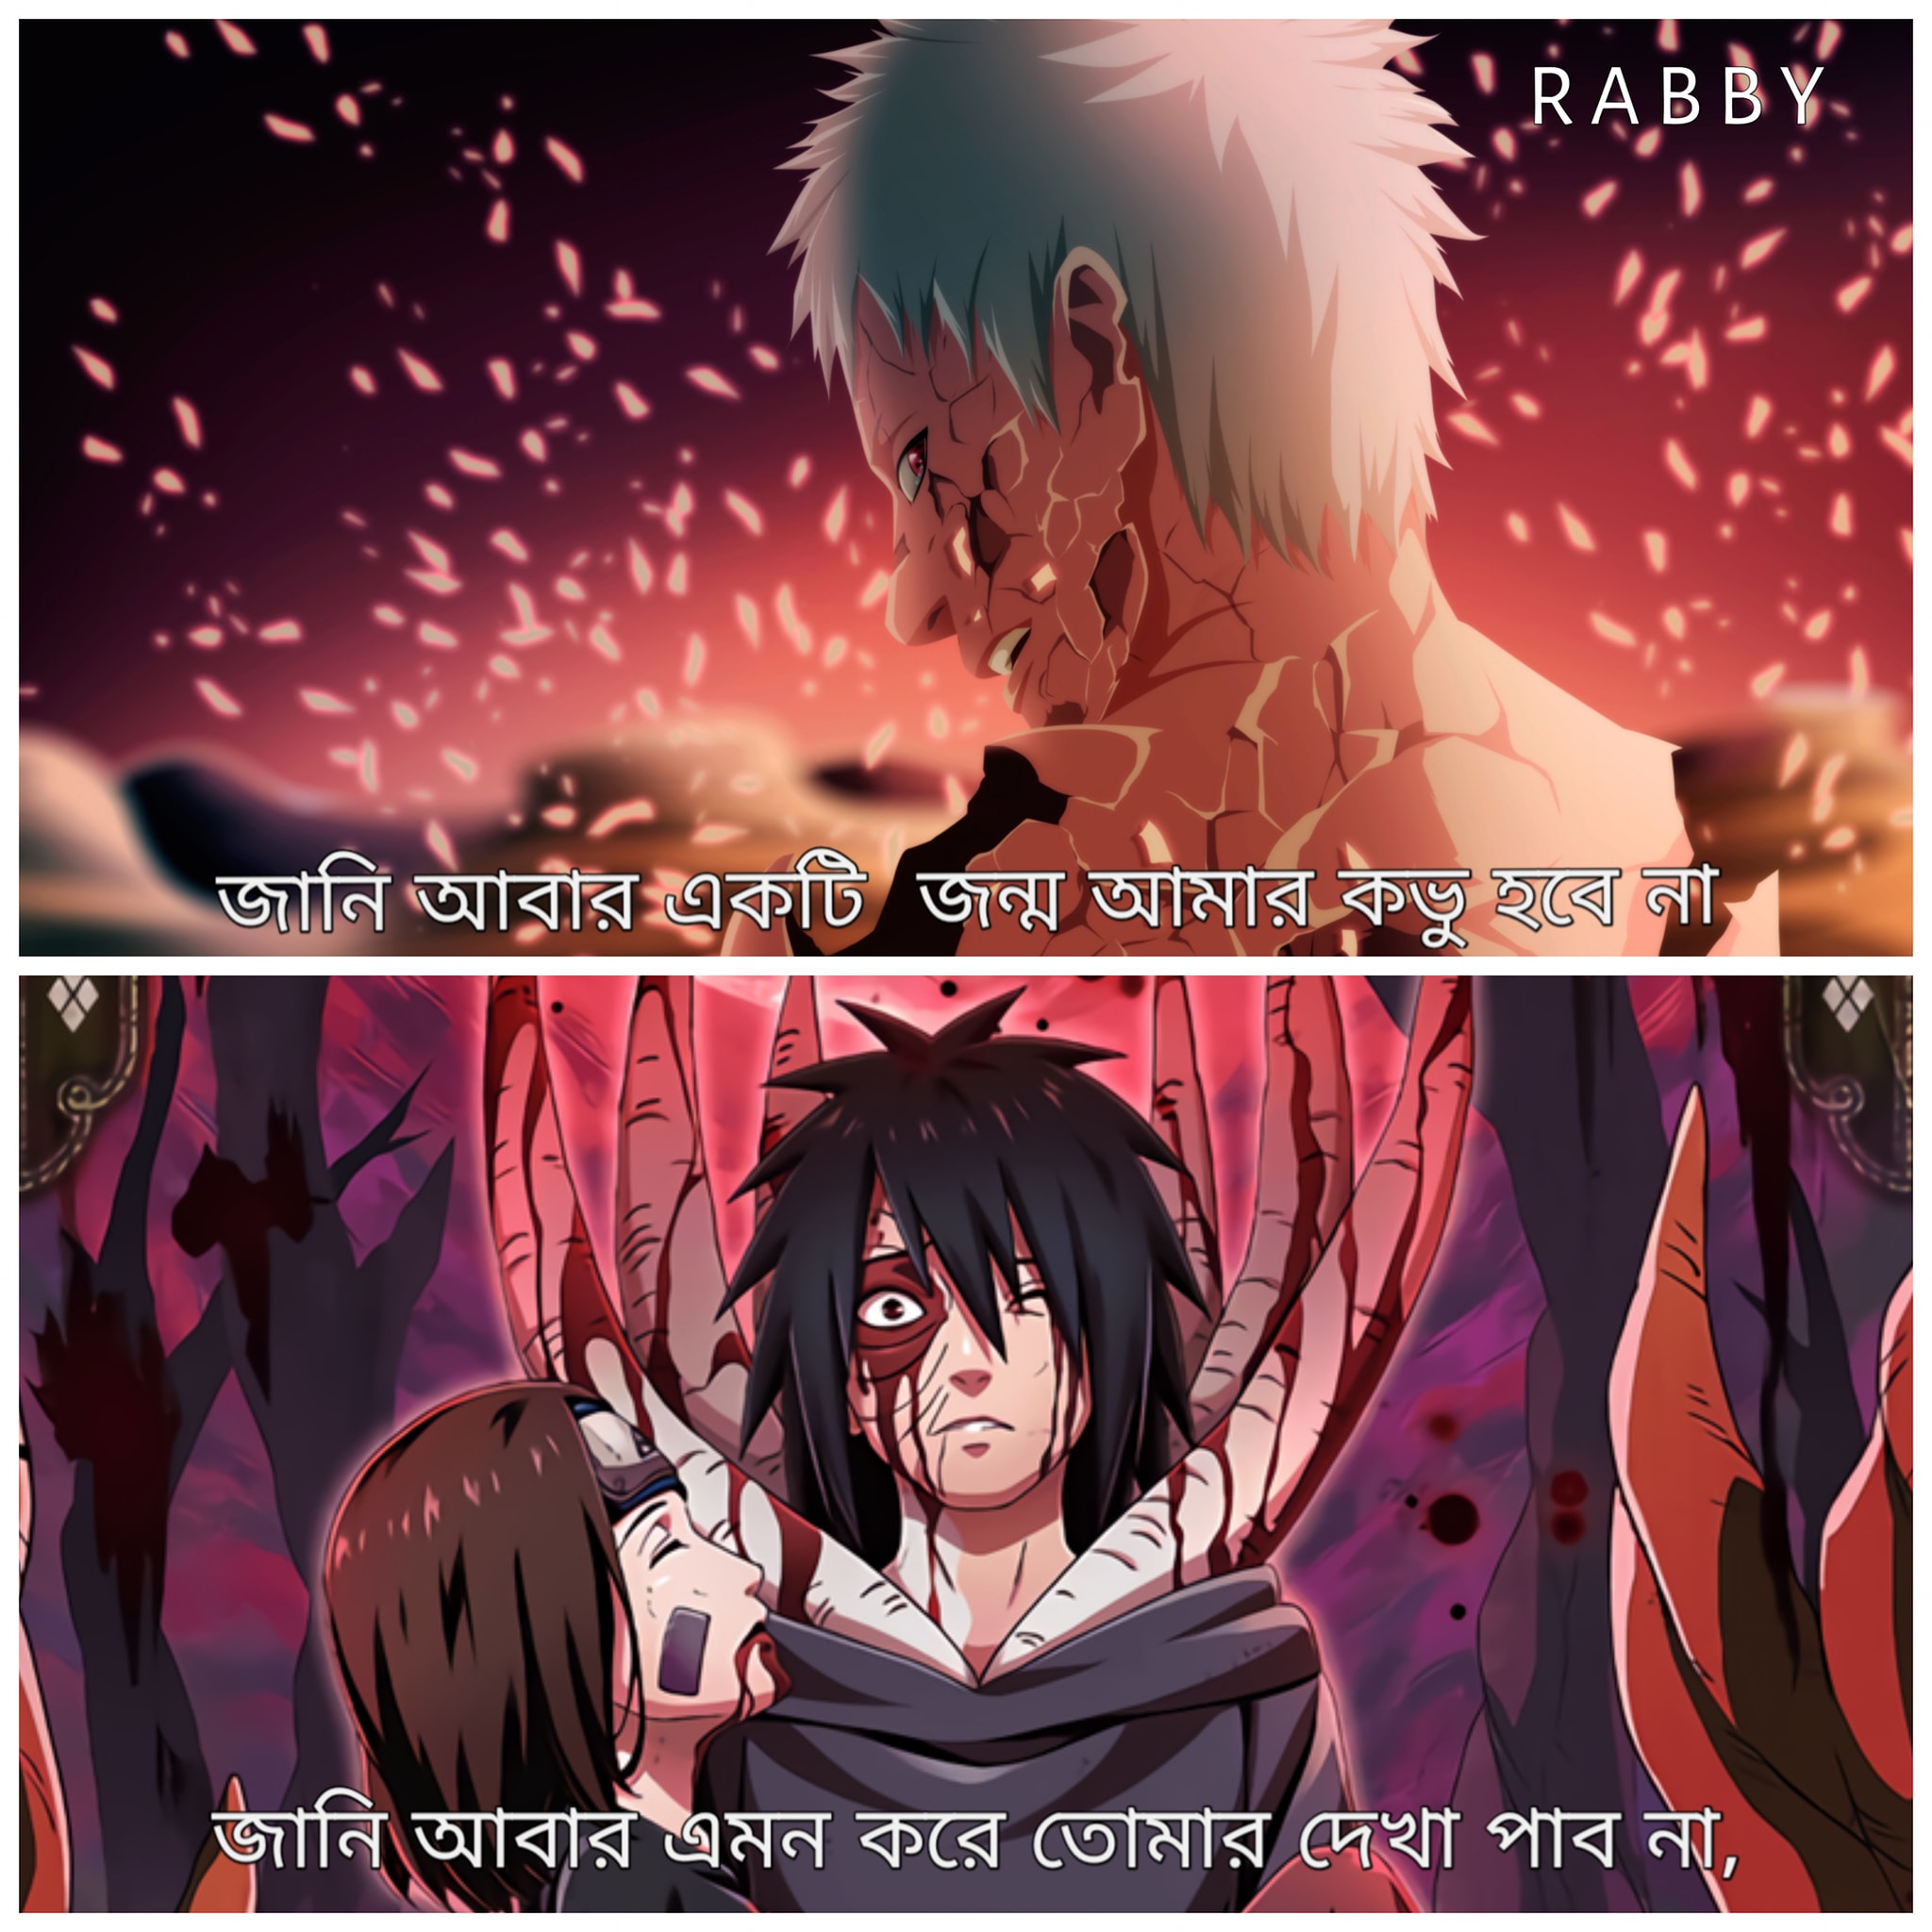
Text: জানি আবার একটি জন্ম আমার কভু হবে না জানি আবার এমন করে তোমার দেখা পাব না
Label: Non Hate